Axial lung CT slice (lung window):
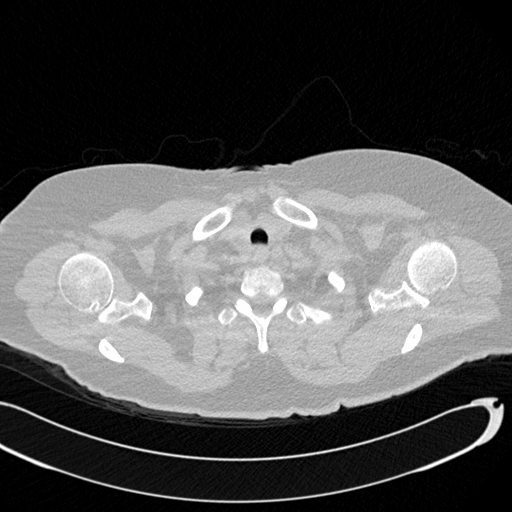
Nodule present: no